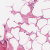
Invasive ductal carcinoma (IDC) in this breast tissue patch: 0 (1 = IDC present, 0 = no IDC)